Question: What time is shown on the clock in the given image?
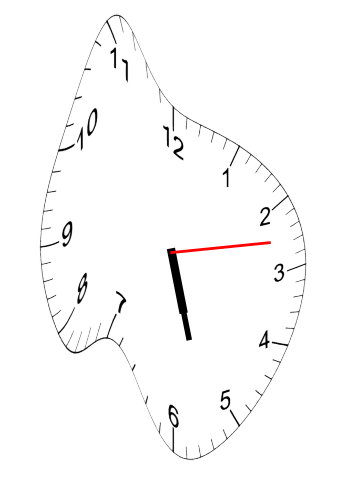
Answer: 05:27:13